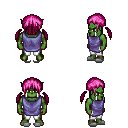
a pixel art fantasy rpg character, male body template, orc, green skin, chain tabard jacket, white pants, pink twin-tailed hairstyle, white slippers, four views (front, back, left, right), 2x2 character sprite sheet, small pixel art, hard edges, no anti-aliasing